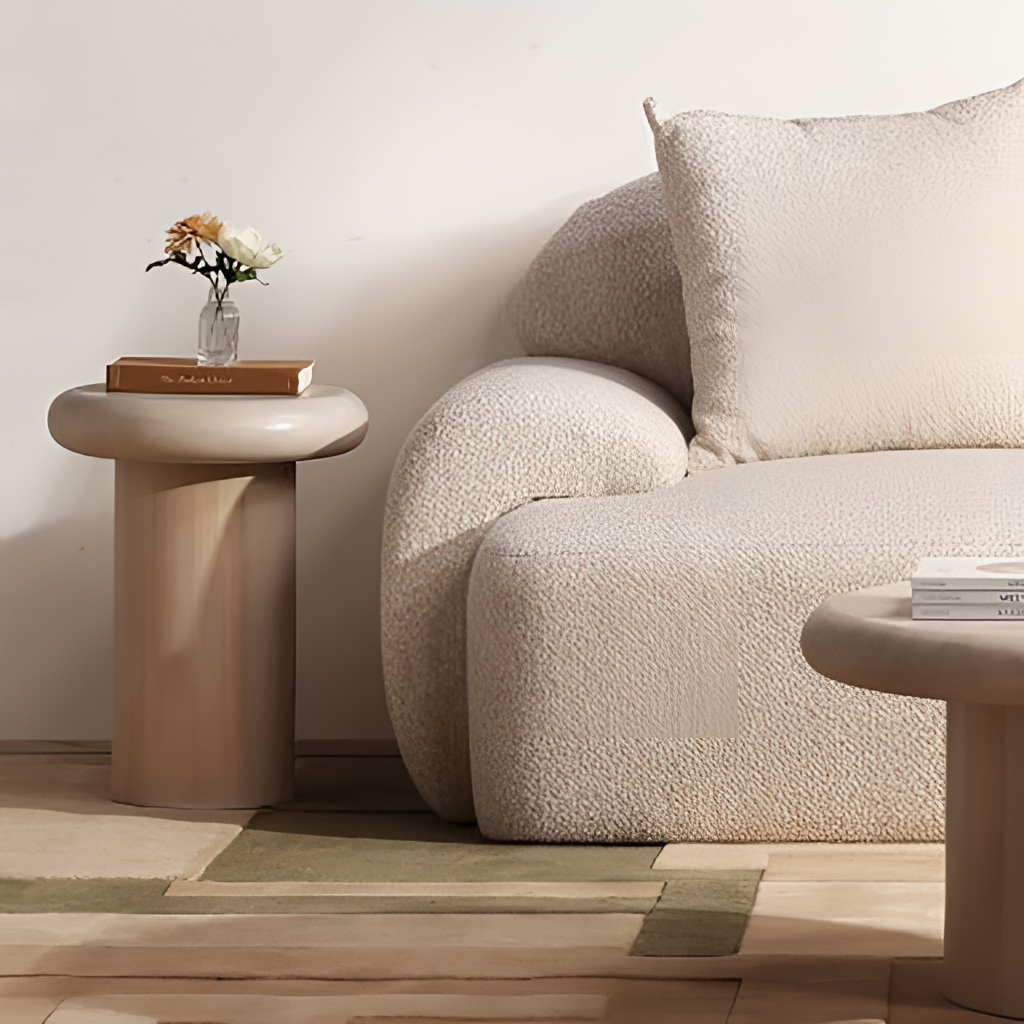
living room, fabric sofa, beige wood flooring, with plank pattern, modern, paint wallpaper, with solid pattern